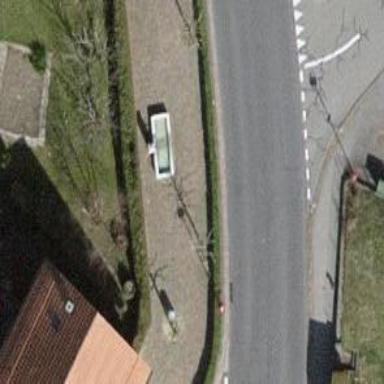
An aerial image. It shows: Bench for seating.